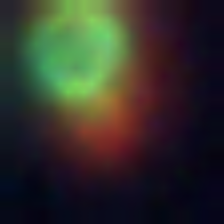
Taxon: NanoPlankton
Group: Other